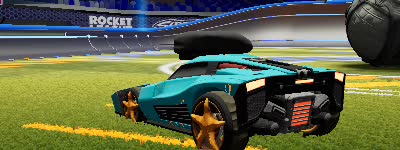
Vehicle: breakout